Question: I wanted to have a drawable resource that features a row of circles, with one of them in solid background similiar to this (refer to the row of circles at the bottom). I wanted to show an animation of it going from left to right, and having a drawable resource is the first step of achieving it. How can I do that. thanks

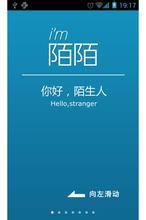
Answer: I use a TextView to which five strings (I have 5 steps) all composed with Unicode characters ( for the empty circle) and (⛏️ for the filled circle).
Like this (i stored them in my file):
'''
<!-- Steps -->
<string-array name="steps">
<item>* * * * *</item>
<item>* * * * *</item>
<item>* * * * *</item>
<item>* * * * *</item>
<item>* * * * *</item>
</string-array>
'''
So, when the array is loaded, I can set the TextView's text easily basing upon the current step.
As you probably know, Unicode characters ar not only "characters"... you can have some graphic icons (glyphs).
Among these, you find (filled and empty).
The first line in the array DRAWS a filled circle followed by 4 empty circles.
The second line DRAWS an empty circle, a filled circle and 3 empty circles, and so on.
To "animate" the row, just pass your TextView the next element in the array. as its text.
Here's an emulated ldpi device screen showing in the process.
This is .

Bottom part of the screen
Why did I choose text instead of images?
Because it is:
(a ttf font is vectorial graphics),
(I don't have to provide several PNGs for different screen resolutions),
(read the array once, and set a TextView's text accordingly),
(should I add or remove some steps, it's just a matter of modifying the string array accordingly)